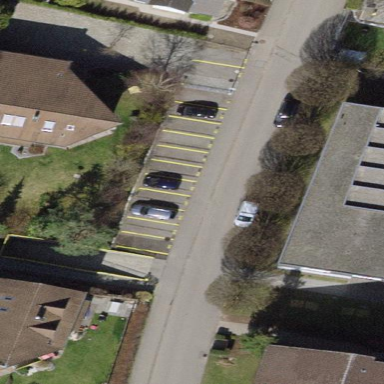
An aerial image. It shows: Parking available on the street side.